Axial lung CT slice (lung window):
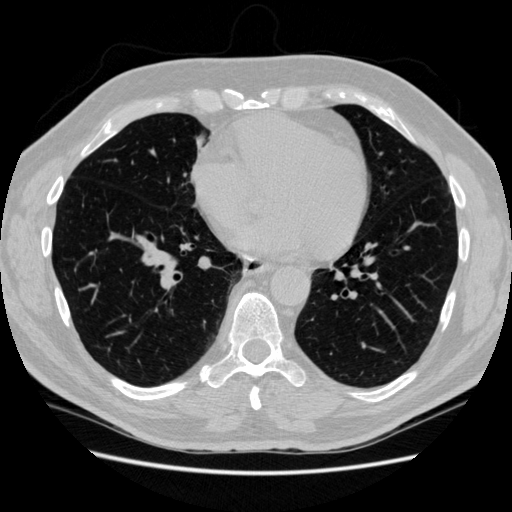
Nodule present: no